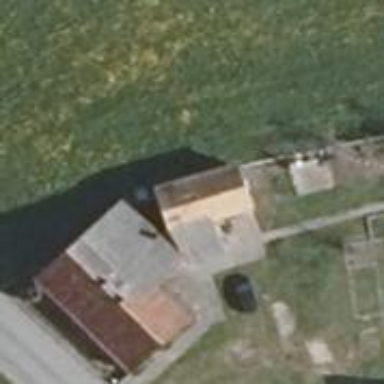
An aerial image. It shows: House with gabled roof oriented along with red color.